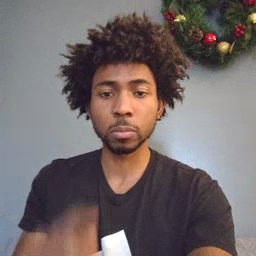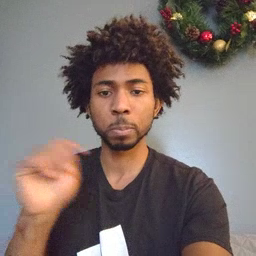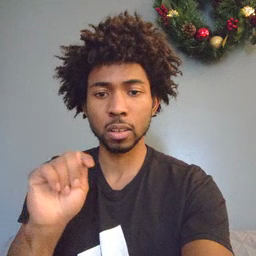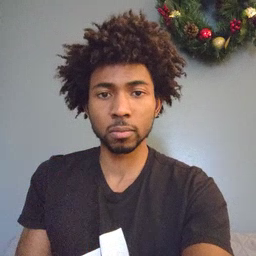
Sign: potty